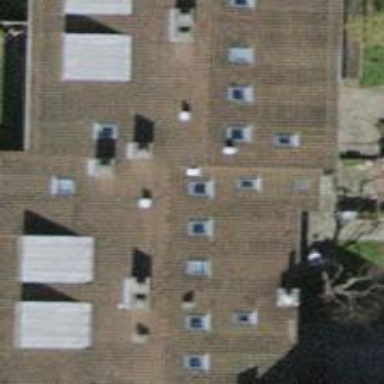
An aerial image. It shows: Building with apartments featuring tiled roof.